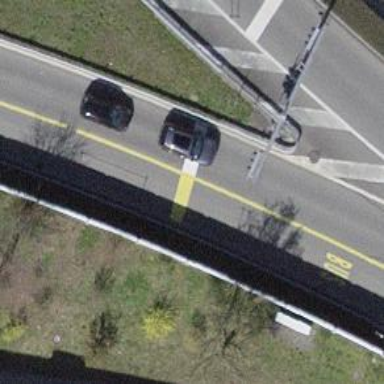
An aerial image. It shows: Primary road with asphalt surface.